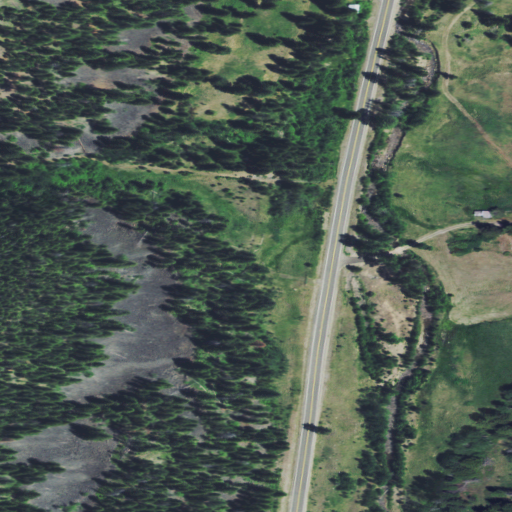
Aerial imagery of valley in Montana named Bear Gulch containing evergreen forest, shrub, woody wetlands, and open development